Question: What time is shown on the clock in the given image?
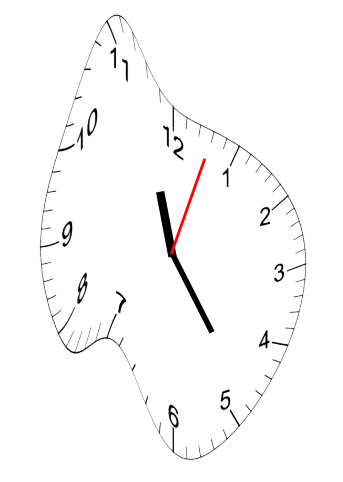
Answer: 11:24:03